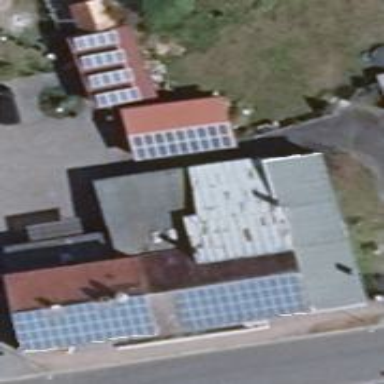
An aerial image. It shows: Small solar photovoltaic panel used as generator to produce electricity.